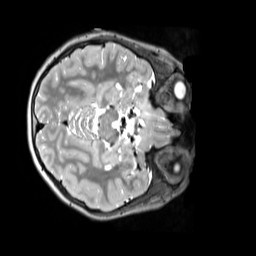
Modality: T2w
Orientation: axial
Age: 11
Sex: female
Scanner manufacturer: siemens
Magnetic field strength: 3 T
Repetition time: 3.2 s
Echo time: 0.408 s